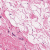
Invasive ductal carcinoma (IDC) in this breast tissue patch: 0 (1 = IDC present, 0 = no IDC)